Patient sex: M
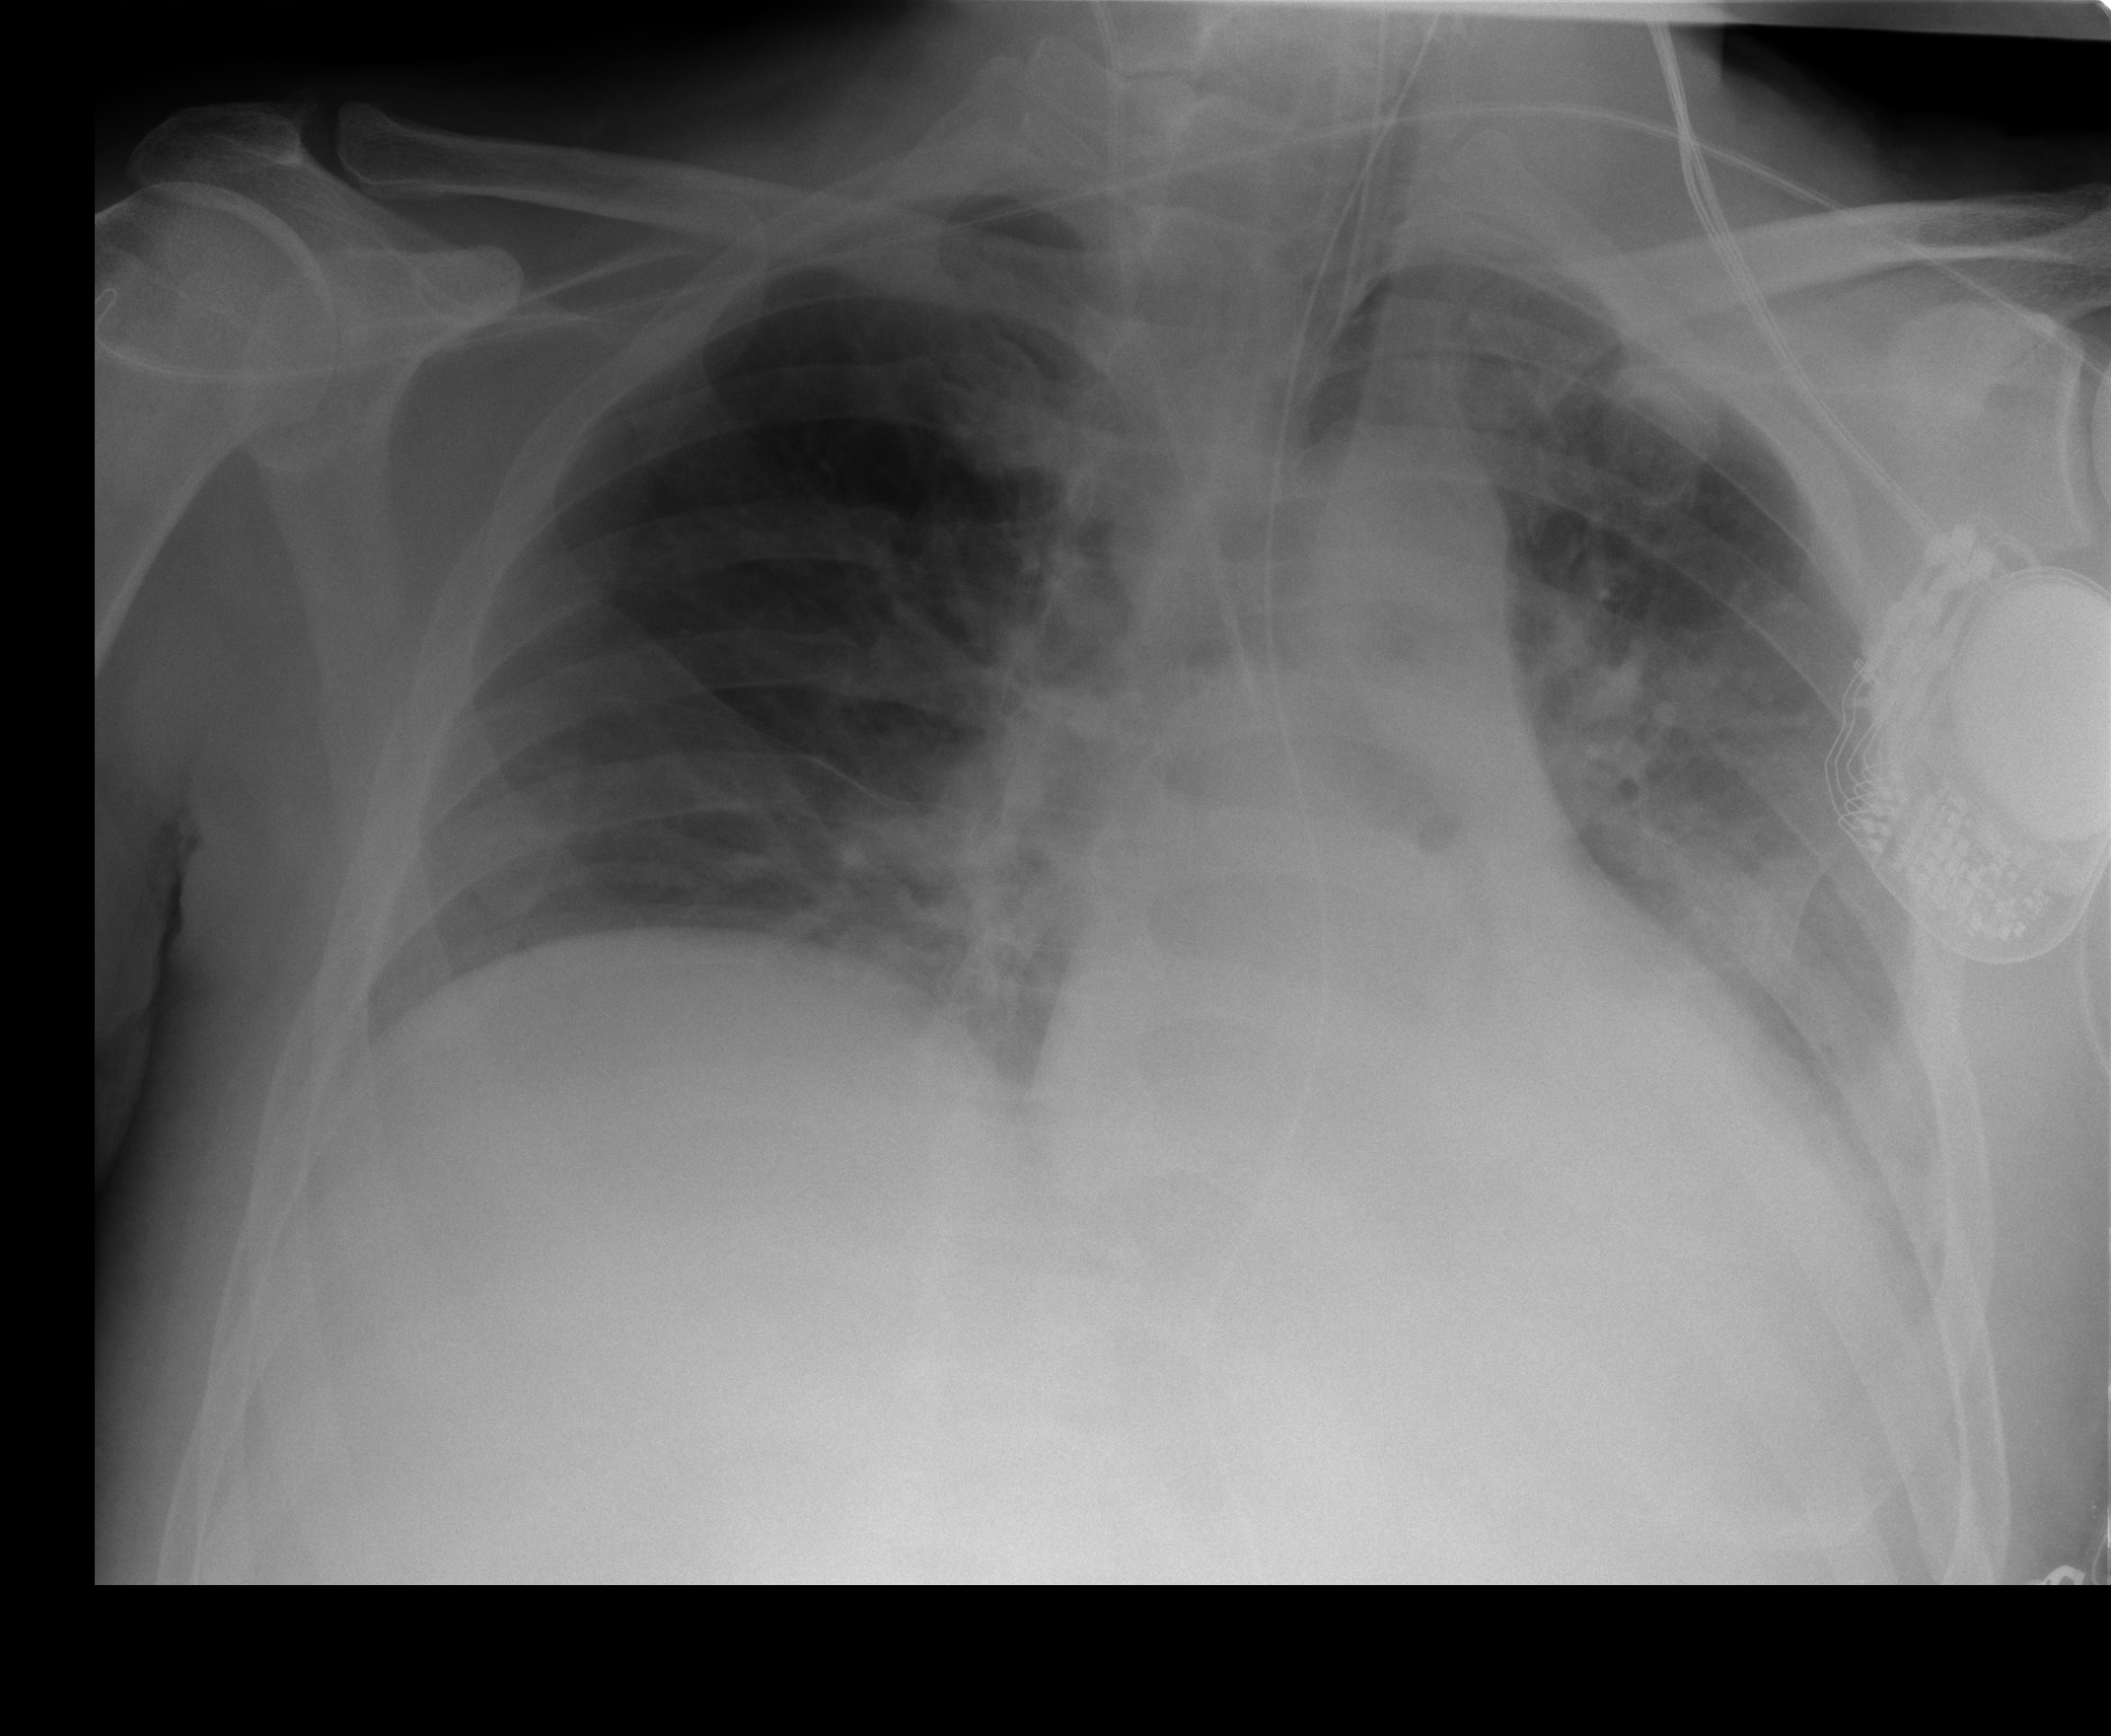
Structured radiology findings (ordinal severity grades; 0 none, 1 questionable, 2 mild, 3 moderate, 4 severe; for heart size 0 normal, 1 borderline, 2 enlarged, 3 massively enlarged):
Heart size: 2
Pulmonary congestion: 1
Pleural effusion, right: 0
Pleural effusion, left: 2
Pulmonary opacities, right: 0
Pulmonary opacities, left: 2
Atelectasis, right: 2
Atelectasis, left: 2